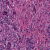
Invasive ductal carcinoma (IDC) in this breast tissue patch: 1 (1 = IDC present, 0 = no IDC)